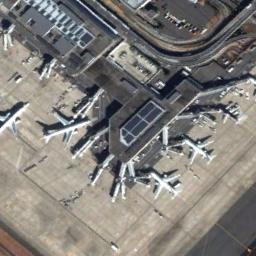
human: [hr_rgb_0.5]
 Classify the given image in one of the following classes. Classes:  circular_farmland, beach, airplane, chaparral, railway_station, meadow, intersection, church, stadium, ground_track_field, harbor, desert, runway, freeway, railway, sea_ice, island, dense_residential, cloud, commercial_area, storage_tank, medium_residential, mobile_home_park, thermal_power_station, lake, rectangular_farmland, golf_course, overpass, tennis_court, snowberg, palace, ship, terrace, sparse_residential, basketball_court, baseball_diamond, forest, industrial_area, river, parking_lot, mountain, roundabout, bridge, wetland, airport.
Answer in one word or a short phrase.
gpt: airplane